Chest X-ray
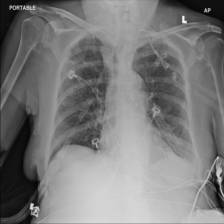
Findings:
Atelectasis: negative
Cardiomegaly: negative
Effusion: negative
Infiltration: positive
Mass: negative
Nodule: negative
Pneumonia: negative
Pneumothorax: negative
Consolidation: negative
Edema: negative
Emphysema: negative
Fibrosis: negative
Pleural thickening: negative
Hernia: negative